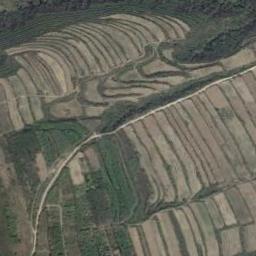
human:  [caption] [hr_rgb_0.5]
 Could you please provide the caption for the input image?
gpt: There are many green plants on the terrace .

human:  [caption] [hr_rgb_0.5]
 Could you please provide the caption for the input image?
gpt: There is a row of grey houses beside the terraces .

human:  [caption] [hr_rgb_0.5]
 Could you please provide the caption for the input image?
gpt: There is a winding narrow road next to a large brown and green mixed terraces .

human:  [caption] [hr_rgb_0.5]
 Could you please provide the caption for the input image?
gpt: The bare and green terrace is next to some trees .

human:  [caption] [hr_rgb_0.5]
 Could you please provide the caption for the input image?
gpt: There are many yellow terraces and some green ones .